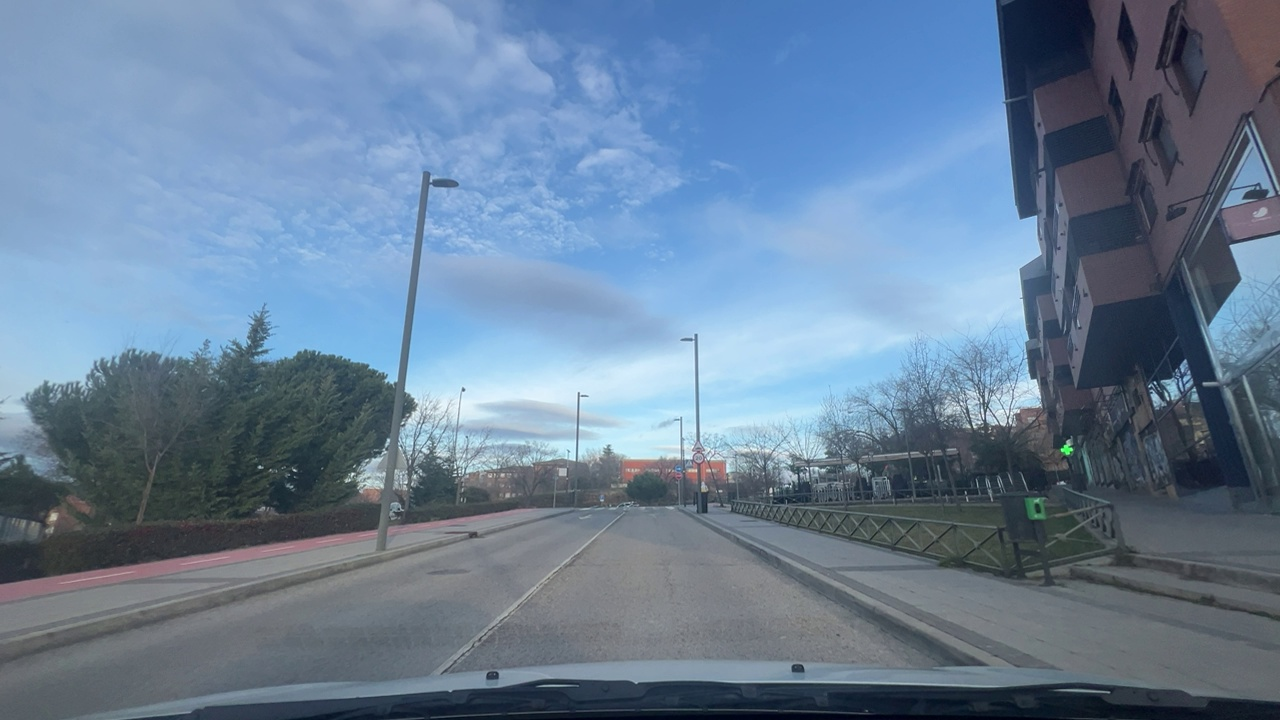
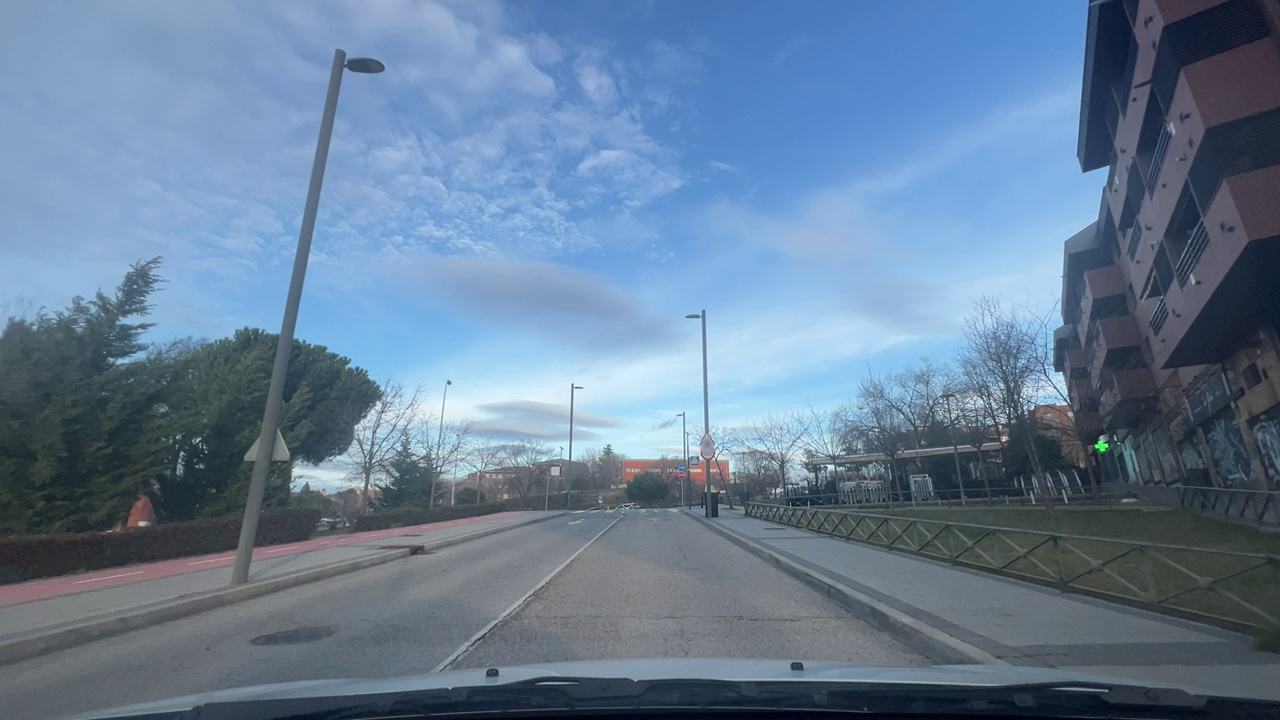
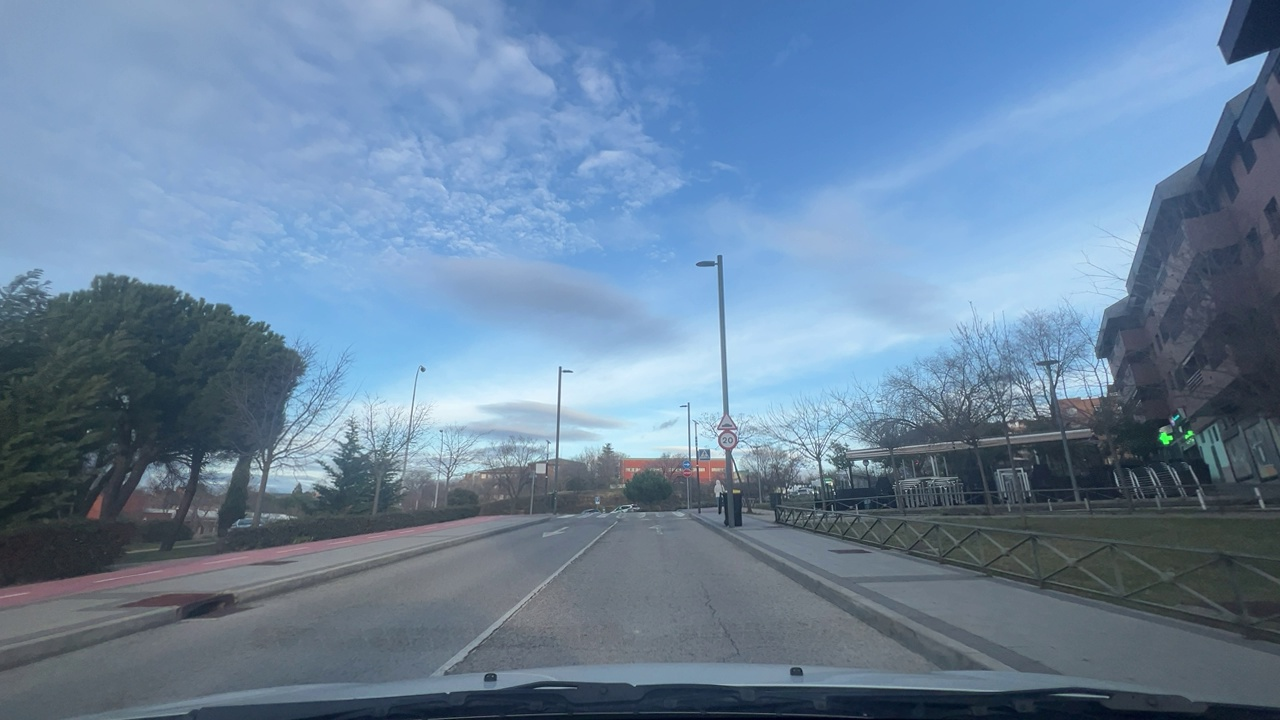
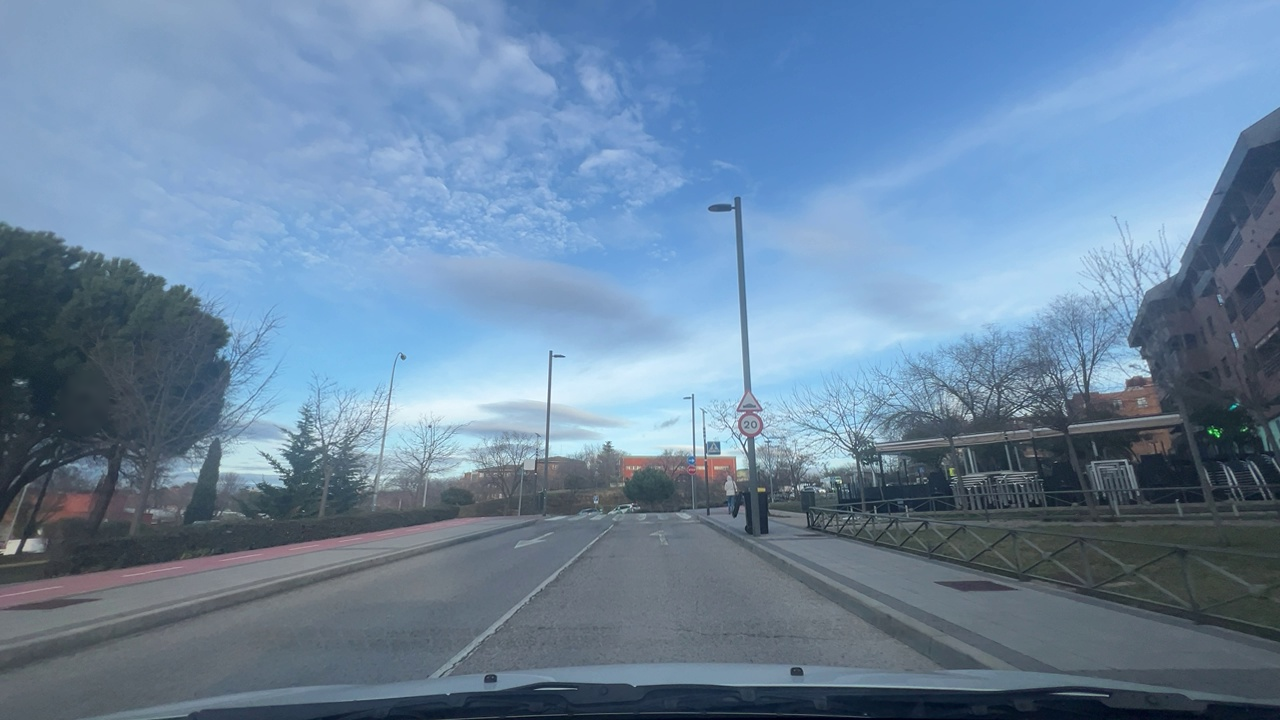
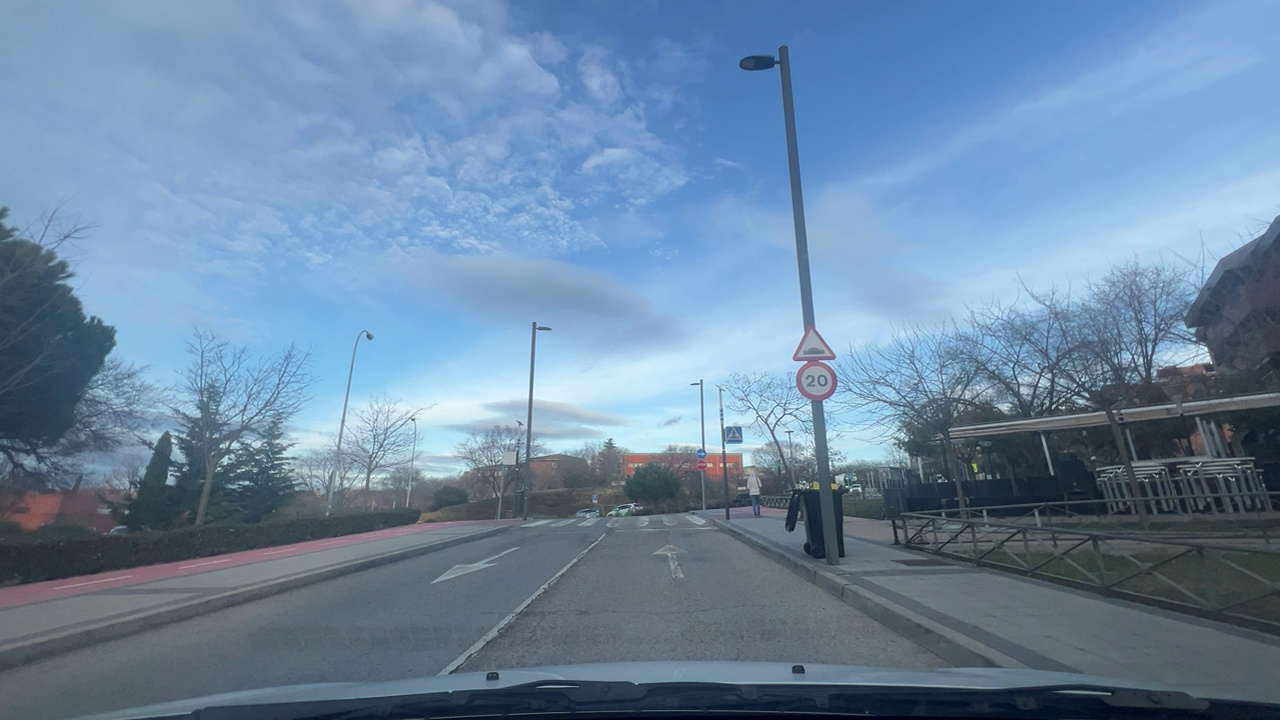
Situation: Speed limit adaptation
Question: Are multiple speed limit signs with different values visible?
Answer: No
Reasoning: Only one speed limit sign to the right is visible

Situation: Speed limit adaptation
Question: Is there a speed limit sign regulating the ego lane?
Answer: Yes
Reasoning: A speed limit sign is positioned on the roadside facing the ego direction of travel.

Situation: Speed limit adaptation
Question: What speed value is displayed on the visible speed limit sign?
Answer: 20
Reasoning: The visible speed limit sign displays 20 km/h.

Situation: Speed limit adaptation
Question: Is the ego vehicle traveling on a highway?
Answer: No
Reasoning: Speed bumps, pedestrian crossings and buildings indicate a urban environment

Situation: Speed limit adaptation
Question: Is the ego vehicle entering or exiting a highway?
Answer: No
Reasoning: The ego vehicle is in an urban environment, with no entries or exits to a highway

Situation: Speed limit adaptation
Question: Are speed bumps, crosswalks, or construction-related obstacles present in the ego lane?
Answer: Yes
Reasoning: A marked pedestrian crosswalk and a speed bump is visible directly ahead in the ego lane.